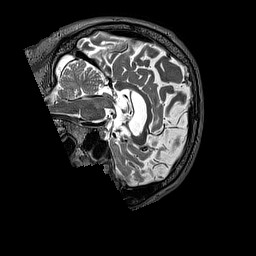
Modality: T2w
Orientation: sagittal
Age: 68
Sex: male
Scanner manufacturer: siemens
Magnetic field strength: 3 T
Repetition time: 3.2 s
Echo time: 0.567 s